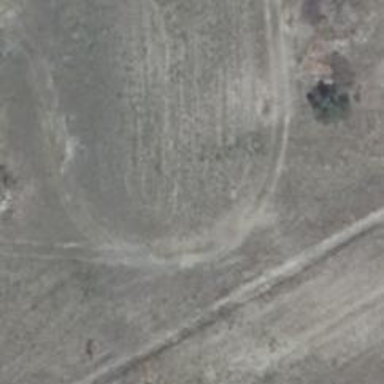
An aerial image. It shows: Grass track with grade5 tracktype.